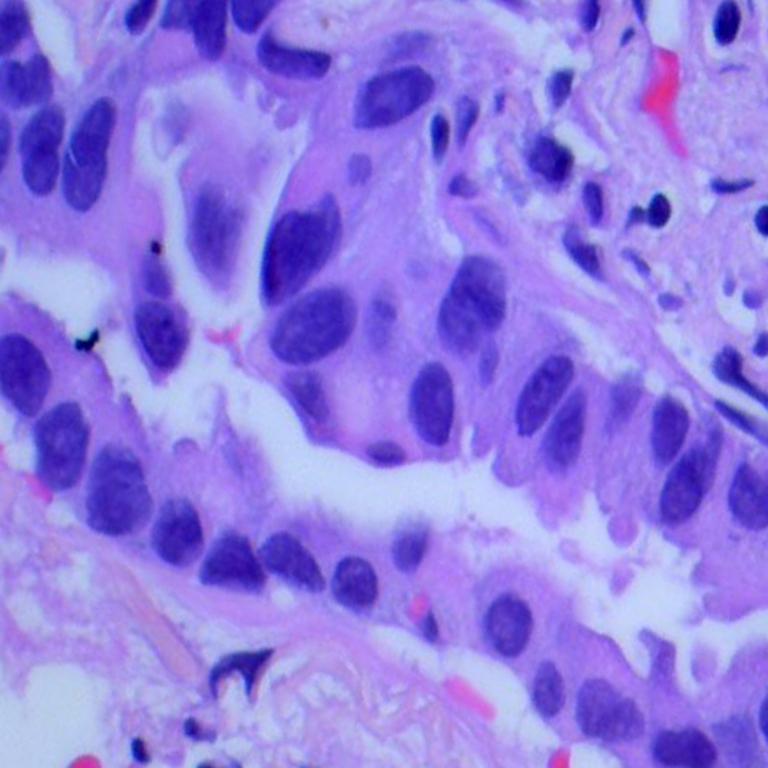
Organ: lung
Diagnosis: adenocarcinomas